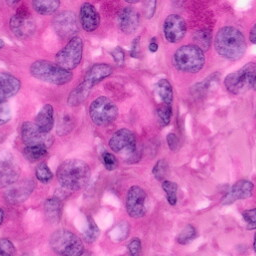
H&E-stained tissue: Pancreatic